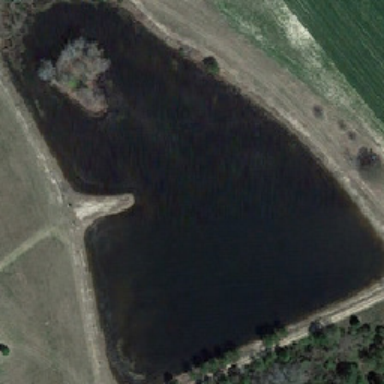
The pond has a piece of green wheat fields on the right .